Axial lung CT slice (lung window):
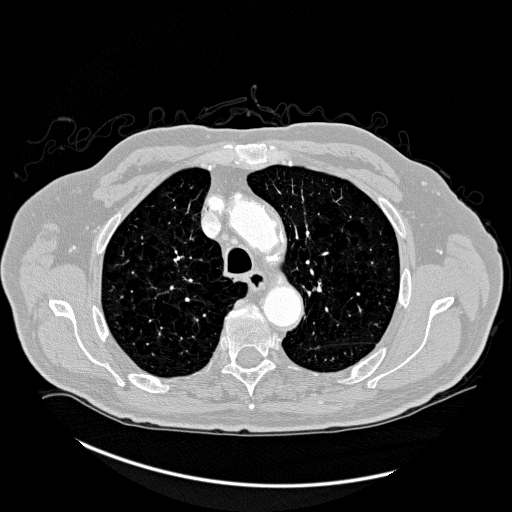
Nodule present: no